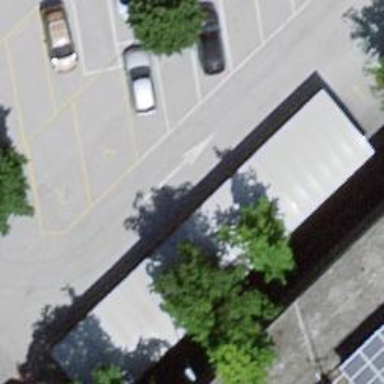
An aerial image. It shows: Charging station.